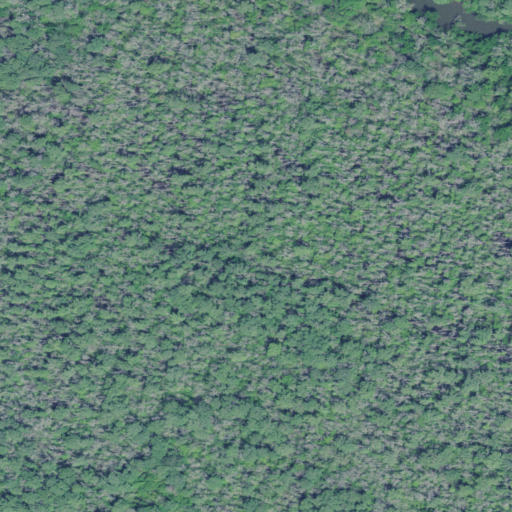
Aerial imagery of island in South Carolina named Cedar Hill Island containing woody wetlands and open water